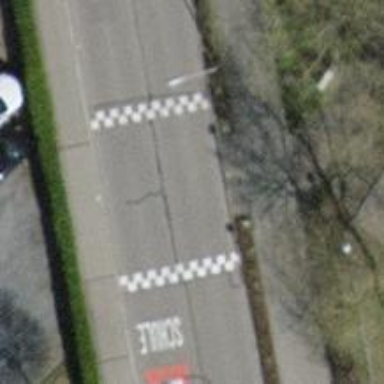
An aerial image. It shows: Asphalt footway with unmarked crossing.